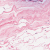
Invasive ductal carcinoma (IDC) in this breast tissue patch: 0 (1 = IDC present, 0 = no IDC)